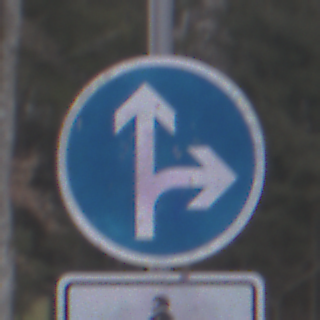
Verkehrszeichen: VorgeschriebeneFahrtrichtungGeradeausOderRechts
Zusatzzeichen unten: EinspurigeFahrzeugeFrei3
Umgebung: Outdoor, Nature
Tageszeit: Midday
Wetter: Overcast
Licht: Natural
Jahreszeit: Autumn
Kontrast: LowContrast